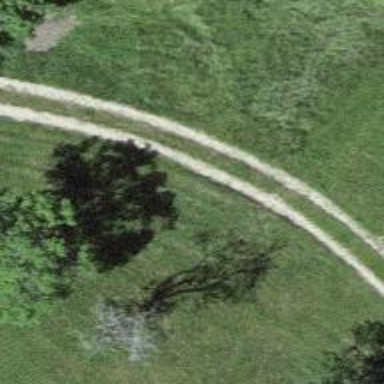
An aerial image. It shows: Track with very rough surface.